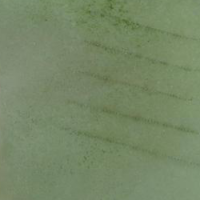
EUNIS habitat code: 14
Species observed at this site:
Sterna hirundo
Sterna paradisaea
Chlidonias niger